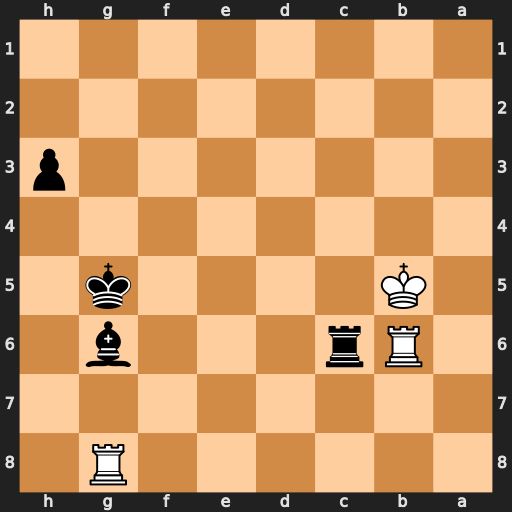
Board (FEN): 6R1/8/1Rr3b1/1K4k1/8/7p/8/8
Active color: b
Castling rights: -
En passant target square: -
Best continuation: Rxb6+ Kxb6 h2 Rh8 Bh5